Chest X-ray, PA view. Patient: 52 years old, sex M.
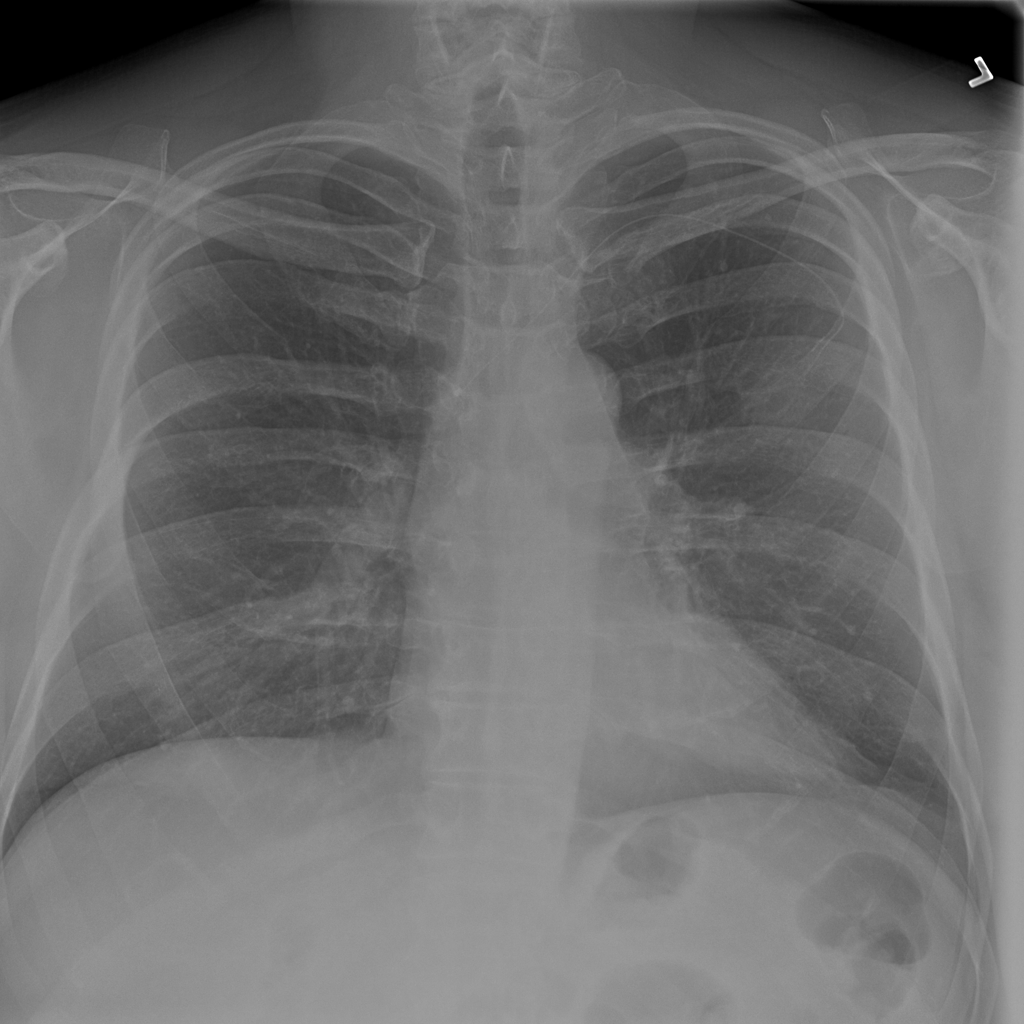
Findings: No Finding